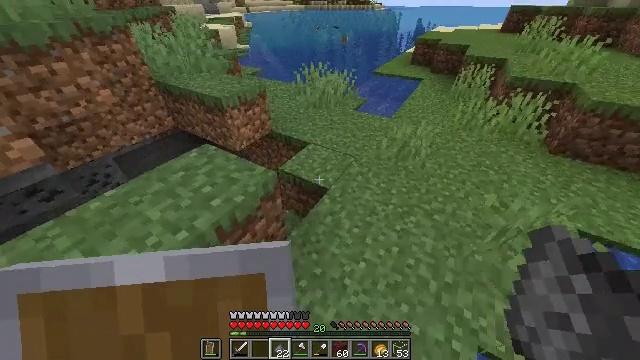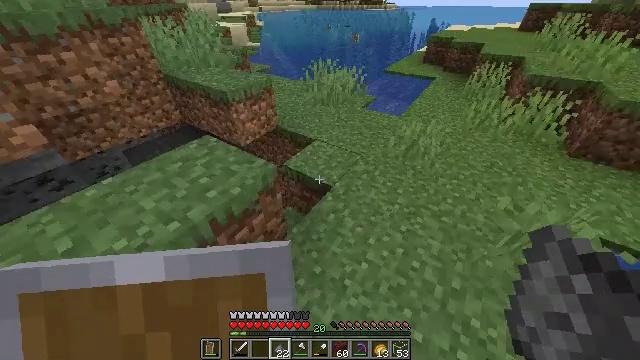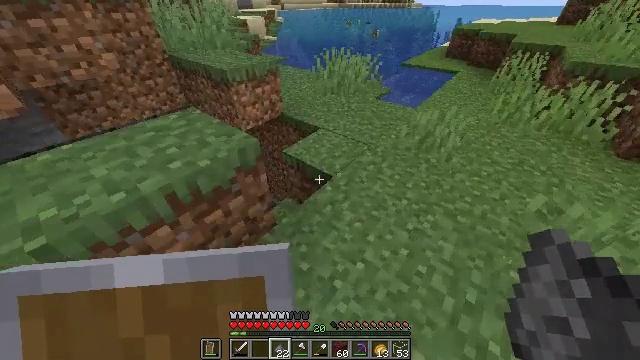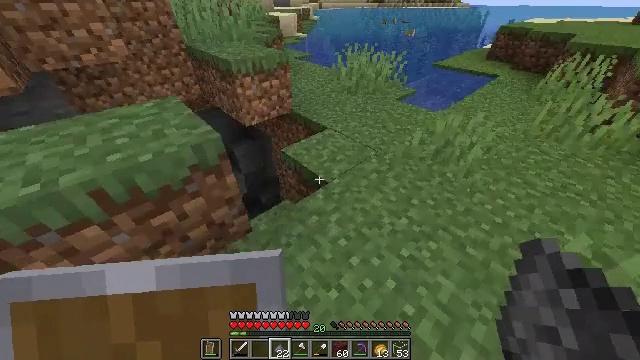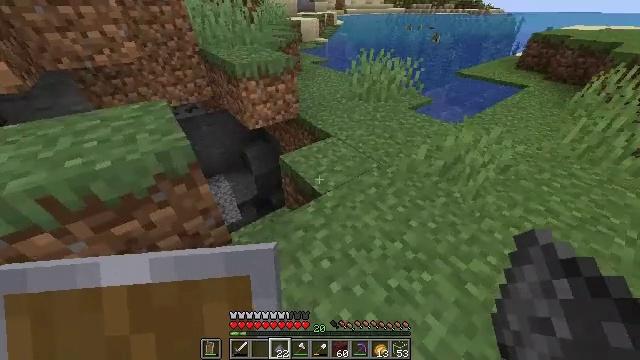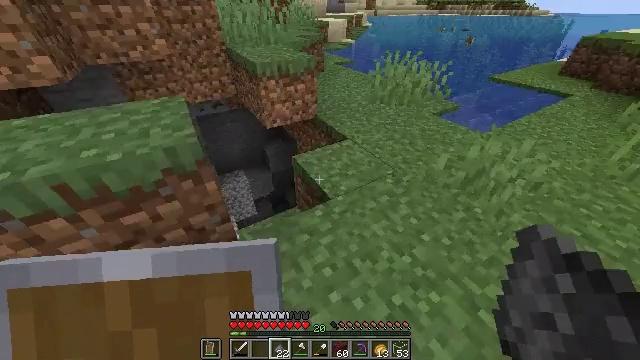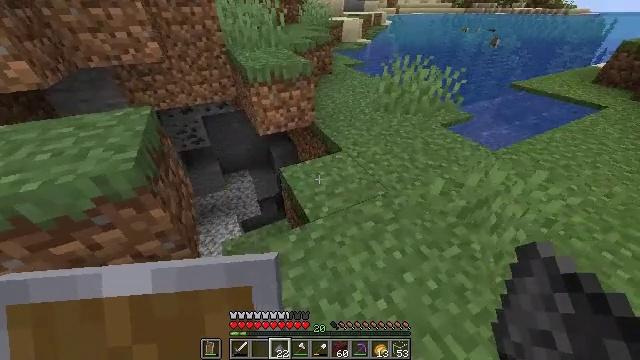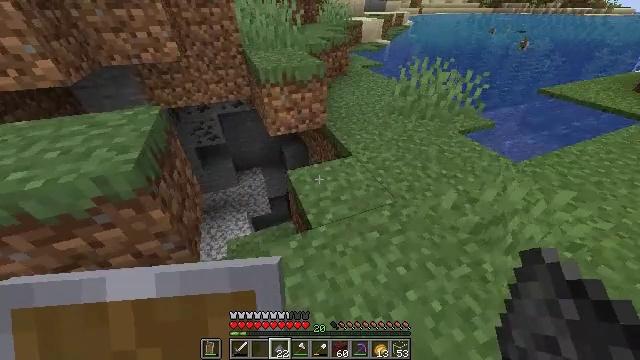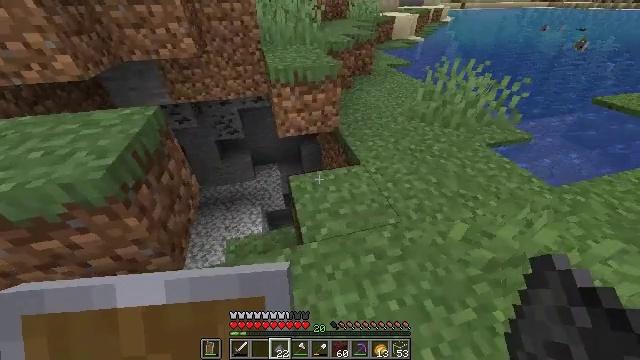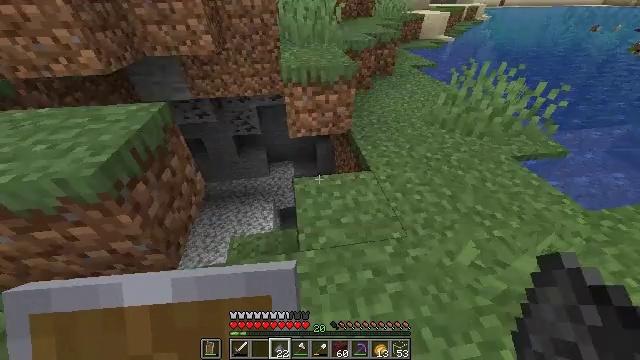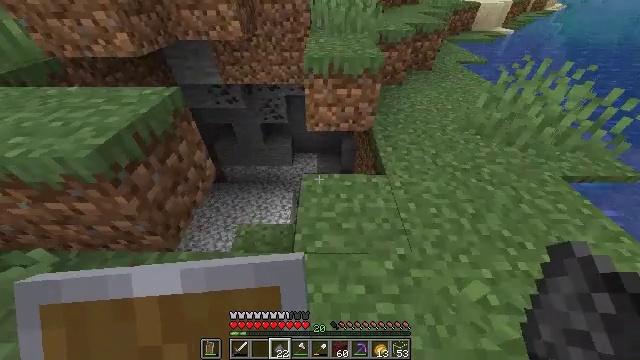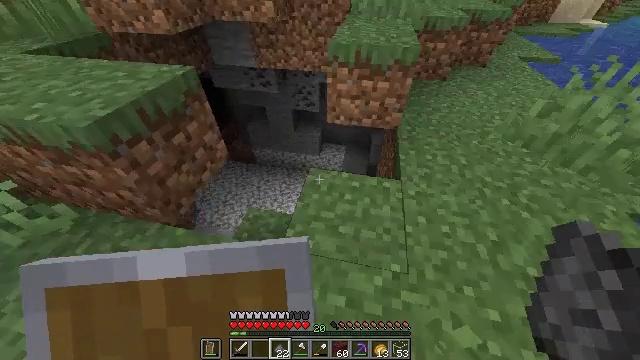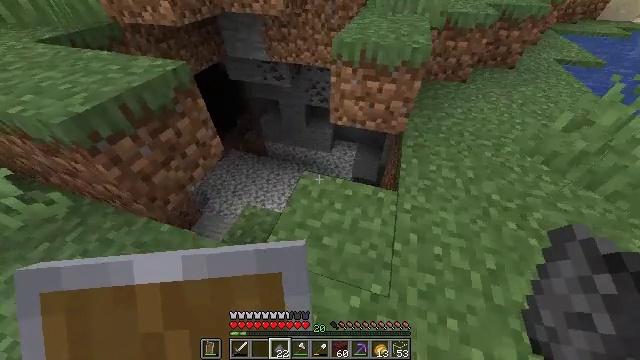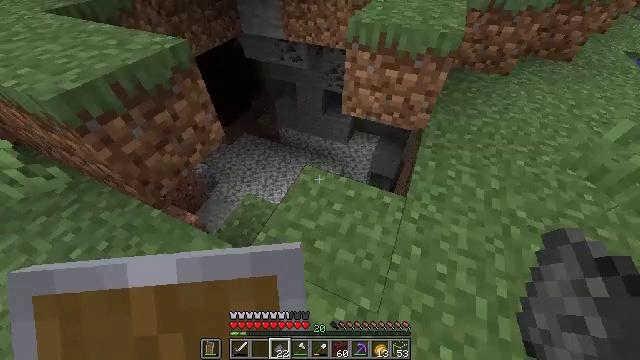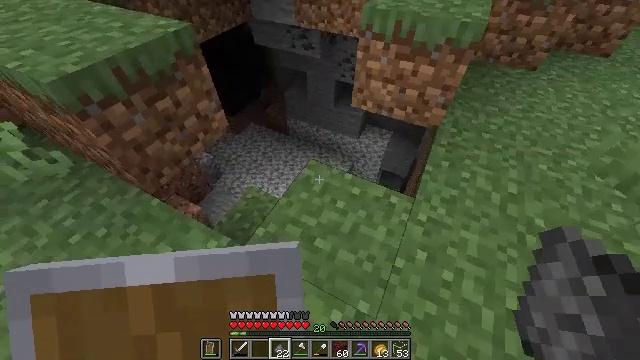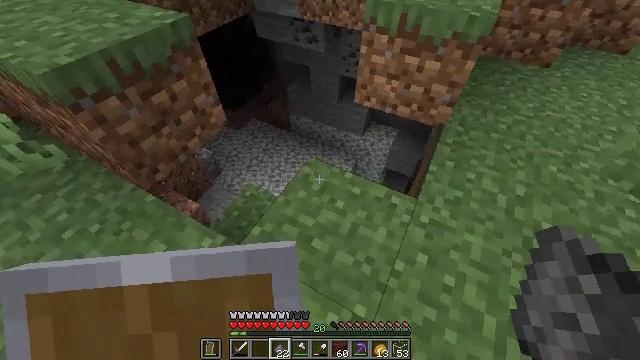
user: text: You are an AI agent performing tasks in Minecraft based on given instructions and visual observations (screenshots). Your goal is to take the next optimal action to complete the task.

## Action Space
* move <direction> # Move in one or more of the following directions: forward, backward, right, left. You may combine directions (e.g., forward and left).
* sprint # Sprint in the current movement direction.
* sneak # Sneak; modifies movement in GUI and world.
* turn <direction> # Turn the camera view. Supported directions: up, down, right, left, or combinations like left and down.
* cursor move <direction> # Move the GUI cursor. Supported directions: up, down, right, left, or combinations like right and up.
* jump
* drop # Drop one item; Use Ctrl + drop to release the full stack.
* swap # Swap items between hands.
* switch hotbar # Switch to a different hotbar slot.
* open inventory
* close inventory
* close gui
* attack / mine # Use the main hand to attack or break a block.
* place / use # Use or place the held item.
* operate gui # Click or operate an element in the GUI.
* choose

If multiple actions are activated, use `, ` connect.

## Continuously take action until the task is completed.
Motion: motion action
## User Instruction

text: Break the sand block.
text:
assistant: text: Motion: move forward and move right, turn left
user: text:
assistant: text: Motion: move forward and move right, turn left
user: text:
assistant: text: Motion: move forward and move right, turn left
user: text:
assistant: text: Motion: move forward and move right, turn left
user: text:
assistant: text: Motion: move forward and move right, turn left
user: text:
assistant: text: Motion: move forward and move right, turn left
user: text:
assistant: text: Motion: move forward and move right, turn left
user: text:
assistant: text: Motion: move forward and move right, turn left
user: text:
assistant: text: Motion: move forward and move right, turn left
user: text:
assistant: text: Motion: move forward and move right, turn left and down
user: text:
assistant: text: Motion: move forward and move right, turn left and down
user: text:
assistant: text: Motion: turn left and down
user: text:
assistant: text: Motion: turn left and down
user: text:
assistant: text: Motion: turn left and down
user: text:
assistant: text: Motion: turn left
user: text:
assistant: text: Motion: no_op
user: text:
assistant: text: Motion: no_op
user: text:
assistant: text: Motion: no_op
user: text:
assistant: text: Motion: no_op
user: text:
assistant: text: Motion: move right
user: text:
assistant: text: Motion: move right
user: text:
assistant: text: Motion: move right
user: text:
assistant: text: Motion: move right
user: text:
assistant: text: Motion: no_op
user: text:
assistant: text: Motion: no_op
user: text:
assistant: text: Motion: no_op
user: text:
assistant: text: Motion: no_op
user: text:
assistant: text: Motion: no_op
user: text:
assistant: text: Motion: no_op
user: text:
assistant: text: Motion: turn right and up